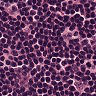
Metastatic tissue present: no